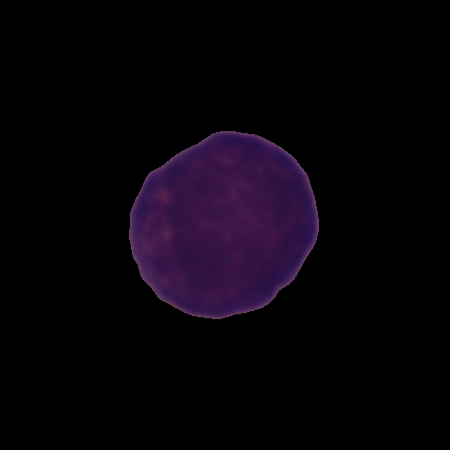
Label: cancer